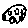
Label: car